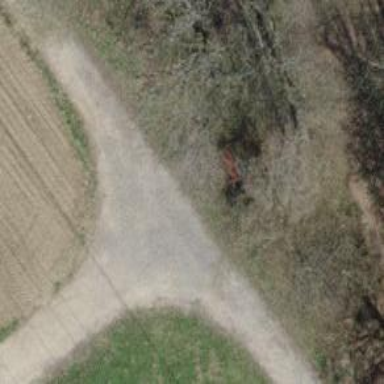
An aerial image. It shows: Gravel track road.